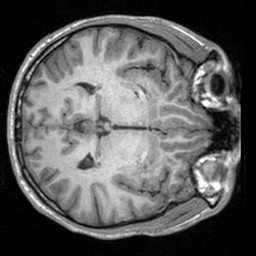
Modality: T1w
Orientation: axial
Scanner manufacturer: siemens
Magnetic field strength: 3 T
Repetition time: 1.9 s
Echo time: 0.00226 s